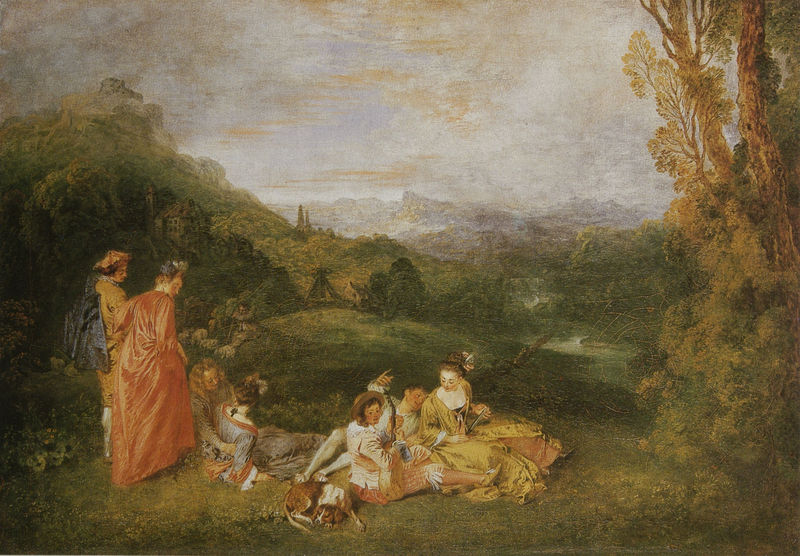
Titel: L'Amour paisible, Die Liebe auf dem Lande
Künstler: Antoine Watteau
Standort: Berlin
Institution: Staatliche Schlösser und Gärten
Schlagwörter: baum, berg, blau, blätter, dunkel, felsen, gemälde, gruppe, himmel, laub, mann, schatten, umhang, wasser, weiß, wolken, bäume, fluss, frauen, gelb, grün, landschaft, menschen, mädchen, ocker, see, sitzen, stadt, äste, blume, blumen, braun, bunt, fenster, finger, frankreich, frau, frisur, haar, hell, hintergrund, hut, hüte, kleid, kleider, licht, männer, orange, pastell, schwarz, ausblick, blick, blüten, dach, gebäude, gras, haus, hund, park, rot, schloss, tier, wiese, wolke, beige, fächer, gesellschaft, gelage, hose, jacke, mütze, barock, falten, stehen, instrument, öl, ast, baumstamm, birken, ferne, horizont, häuser, hügel, natur, pappel, pappeln, stamm, strauch, weite, büsche, gebüsch, kirche, sonne, boden, gold, mantel, decke, eltern, familie, gewänder, paar, personen, gitarre, konzert, musik, pflanze, pflanzen, england, rokoko, rosa, wald, anhöhe, genre, kinder, turm, fell, schwanz, aussicht, farbig, liegen, perspektive, schuhe, warm, berge, fels, gebirge, gipfel, hellgrün, lila, nebel, violett, herbst, ausflug, idylle, picknick, rast, romantik, ölgemälde, herrschaften, spielen, strohhut, zopf, freizeit, vergnügen, musizieren, junge, zeigen, dekolleté, frühling, panorama, lachen, ruine, burg, kloster, türme, wandern, geld, idyllisch, wälder, lichtung, schuh, ölmalerei, jagd, lustig, kathedrale, sonntag, spielend, liebespaar, junger mann, singen, jagdhund, lust, rinde, liebende, bürgerlich, sieben, flämisch, hofgesellschaft, jagdgesellschaft, landpartie, watteau, laute, schafe, hüten, schäfer, kräftig, eingerollt, weise, gebireg, fraune, geist, pastorale, piknik, paare, rotes kleid, beagle, inder, amön, liebespaare, gelöst, hoizont, blau4, impressiomismus, picknic, braunweiß, düte, ehehpaa, frauen1, schlss, ölmaöerei, famiie, familie kinder grün natur liebe, led, picknick#, hunf+